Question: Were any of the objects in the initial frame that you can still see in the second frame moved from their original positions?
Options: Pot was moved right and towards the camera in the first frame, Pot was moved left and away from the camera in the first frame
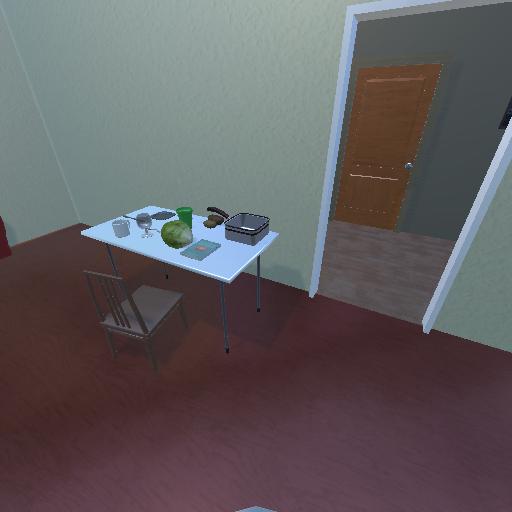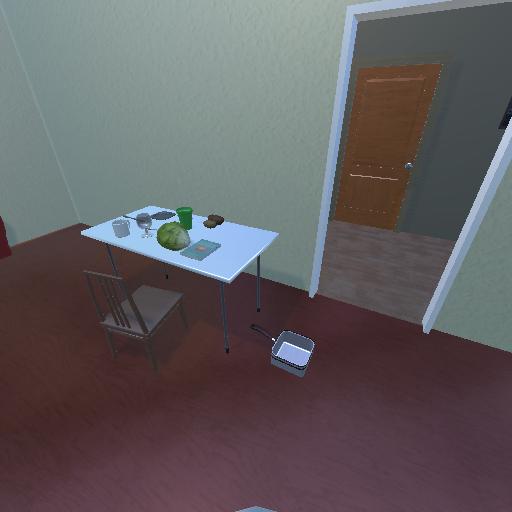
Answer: Pot was moved right and towards the camera in the first frame